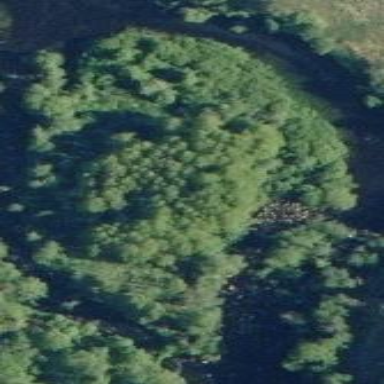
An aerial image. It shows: Mixed leaf woodland located on small islet.